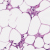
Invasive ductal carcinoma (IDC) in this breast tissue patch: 0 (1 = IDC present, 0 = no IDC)